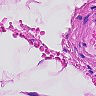
Metastatic tissue present: no